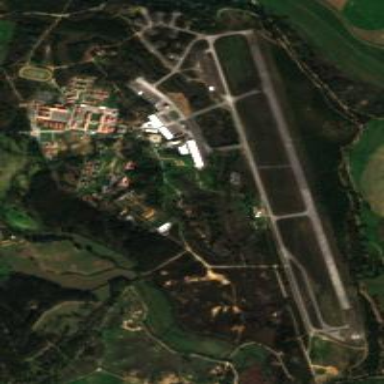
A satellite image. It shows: Military airfield in use.